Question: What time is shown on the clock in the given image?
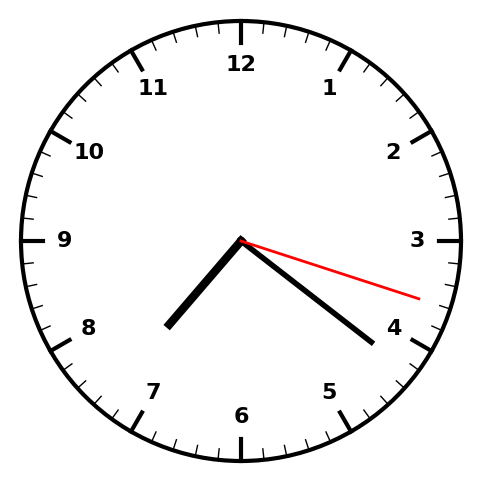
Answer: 07:21:18